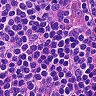
Metastatic tissue present: no